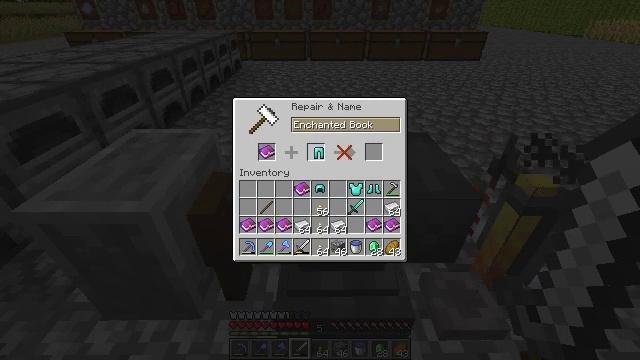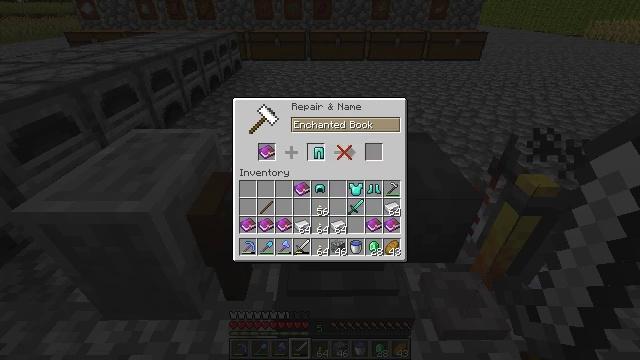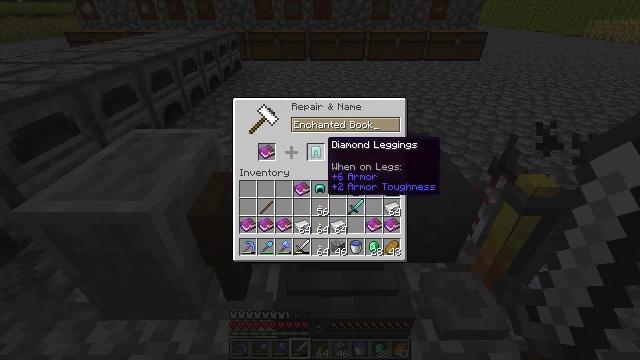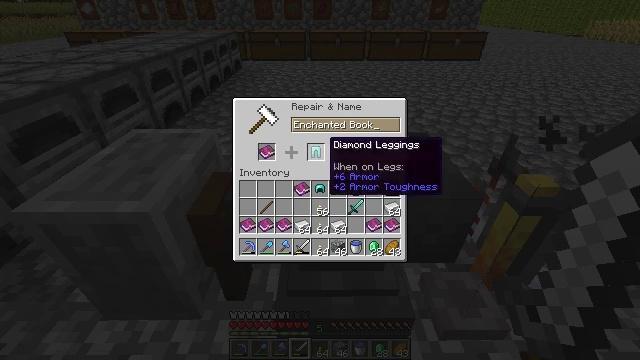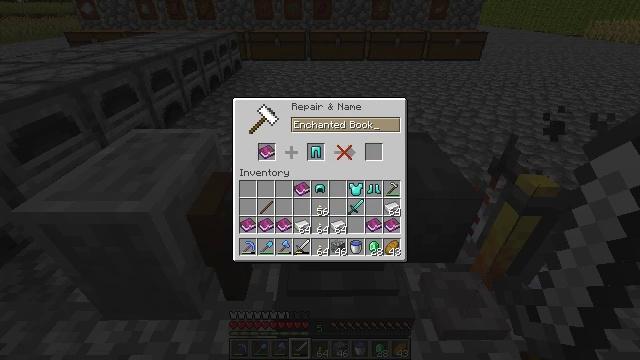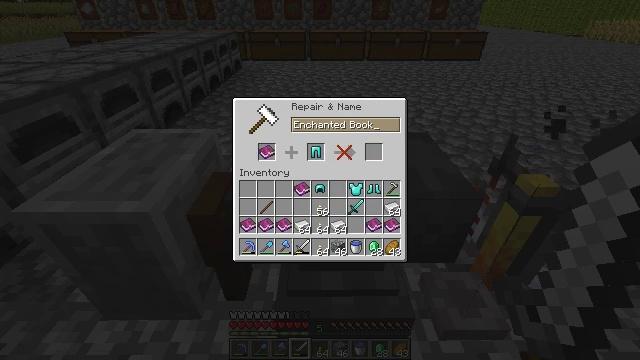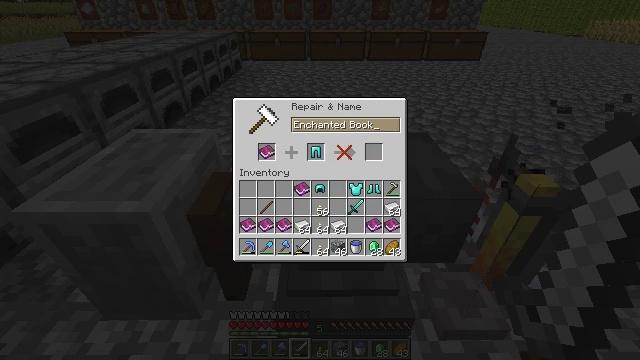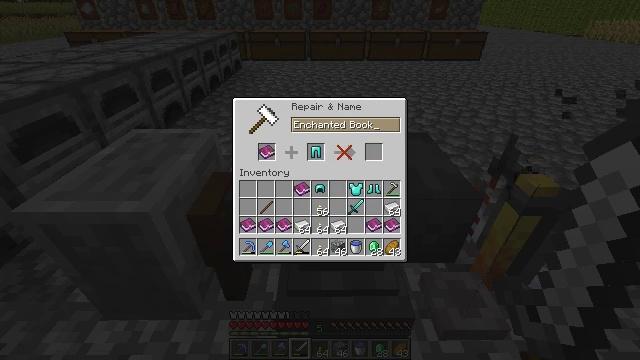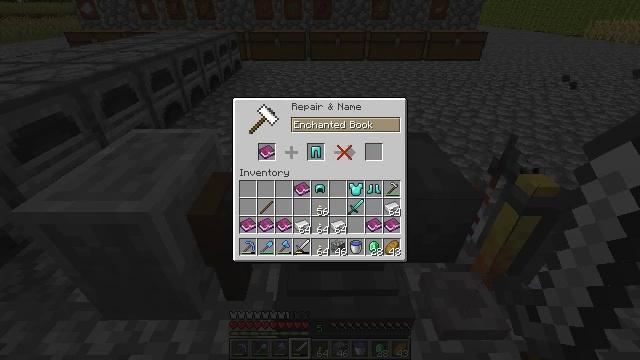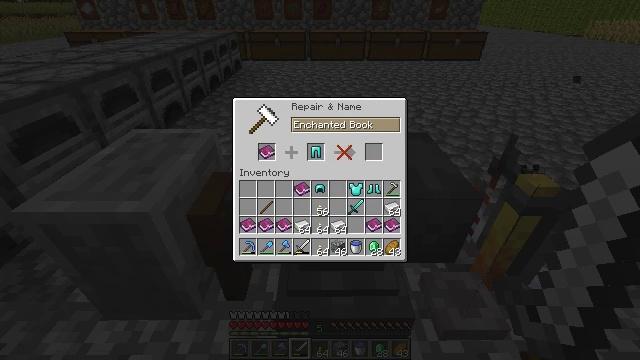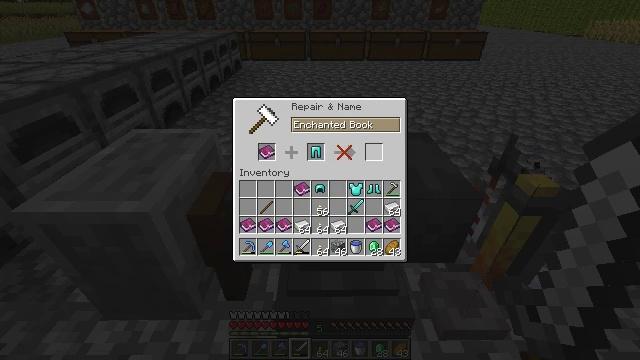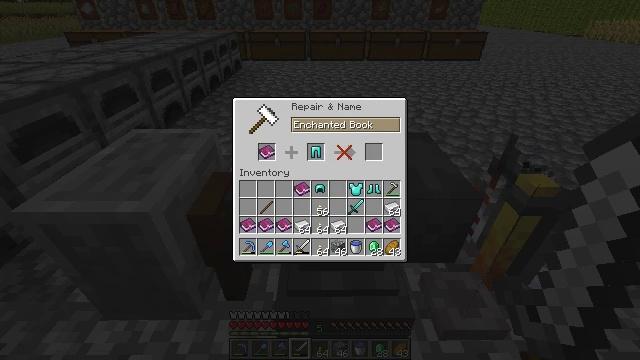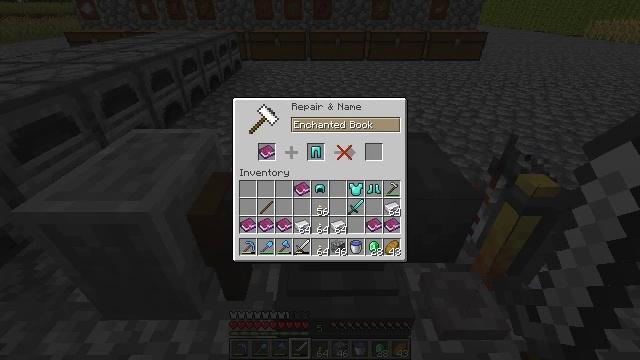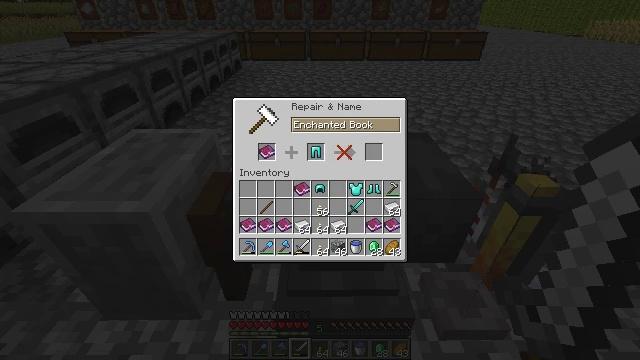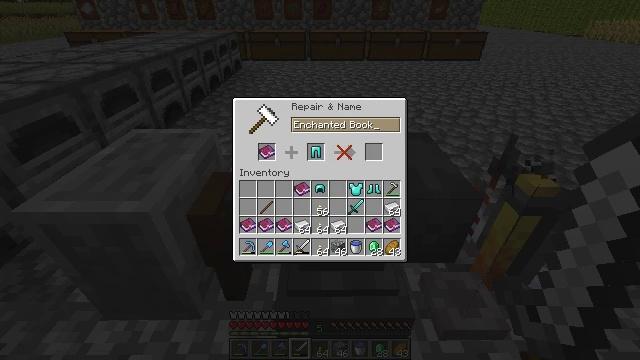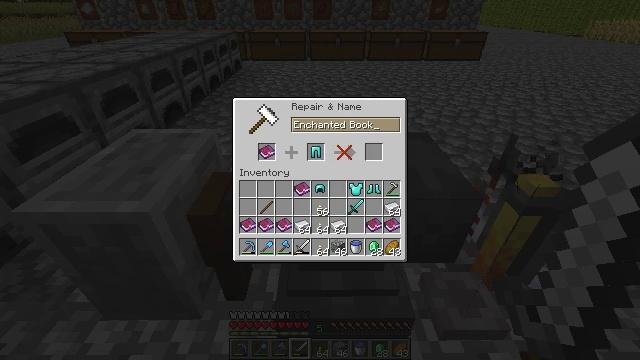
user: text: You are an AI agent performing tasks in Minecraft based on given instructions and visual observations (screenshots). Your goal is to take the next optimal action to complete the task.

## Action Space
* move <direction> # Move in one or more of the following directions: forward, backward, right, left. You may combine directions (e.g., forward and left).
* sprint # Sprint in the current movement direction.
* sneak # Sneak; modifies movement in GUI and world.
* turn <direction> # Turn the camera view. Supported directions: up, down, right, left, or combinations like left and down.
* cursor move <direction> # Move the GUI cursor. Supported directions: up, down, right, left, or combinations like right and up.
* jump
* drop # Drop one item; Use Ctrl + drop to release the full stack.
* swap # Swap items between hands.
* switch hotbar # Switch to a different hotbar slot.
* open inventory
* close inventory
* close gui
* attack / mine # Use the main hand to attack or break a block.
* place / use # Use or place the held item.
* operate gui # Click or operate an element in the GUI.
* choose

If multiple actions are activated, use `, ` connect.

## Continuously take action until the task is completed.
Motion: motion action
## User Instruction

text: Produce coal using the crafting interface.
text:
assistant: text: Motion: operate gui
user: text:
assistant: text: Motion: no_op
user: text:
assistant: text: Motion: no_op
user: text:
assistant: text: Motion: cursor move right and up
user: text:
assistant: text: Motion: cursor move right
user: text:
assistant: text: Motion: no_op
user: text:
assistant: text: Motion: no_op
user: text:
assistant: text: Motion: no_op
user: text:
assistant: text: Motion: cursor move left
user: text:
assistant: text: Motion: cursor move left
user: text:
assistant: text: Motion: cursor move left
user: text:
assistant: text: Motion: cursor move left
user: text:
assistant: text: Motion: no_op
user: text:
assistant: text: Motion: no_op
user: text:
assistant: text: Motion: no_op
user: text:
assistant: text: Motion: no_op
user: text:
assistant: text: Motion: no_op
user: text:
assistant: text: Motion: operate gui
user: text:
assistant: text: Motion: operate gui
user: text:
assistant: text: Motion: operate gui
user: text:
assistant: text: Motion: cursor move left
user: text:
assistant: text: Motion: cursor move left
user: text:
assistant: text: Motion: cursor move left
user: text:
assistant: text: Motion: no_op
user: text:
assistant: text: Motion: no_op
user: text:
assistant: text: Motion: operate gui
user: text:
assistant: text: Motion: operate gui
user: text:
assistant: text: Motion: operate gui
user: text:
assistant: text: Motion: operate gui
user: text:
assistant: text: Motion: no_op